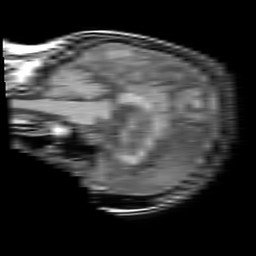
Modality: T1w
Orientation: sagittal
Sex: female
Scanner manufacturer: philips
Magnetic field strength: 1.5 T
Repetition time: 0.2011 s
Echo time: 0.001786 s